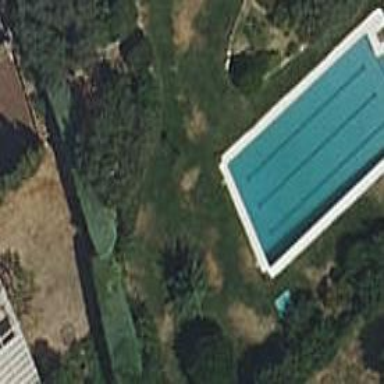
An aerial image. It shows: Swimming pool located in leisure land.